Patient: sex F, age 68
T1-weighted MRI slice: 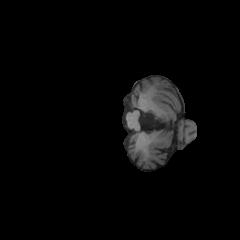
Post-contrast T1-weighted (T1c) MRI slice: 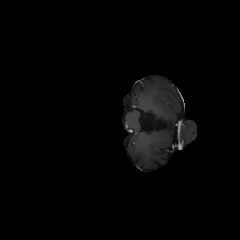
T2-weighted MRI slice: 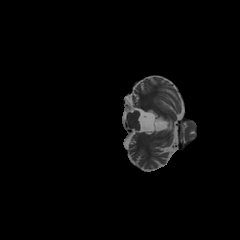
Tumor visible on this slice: no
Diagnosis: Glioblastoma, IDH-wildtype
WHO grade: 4